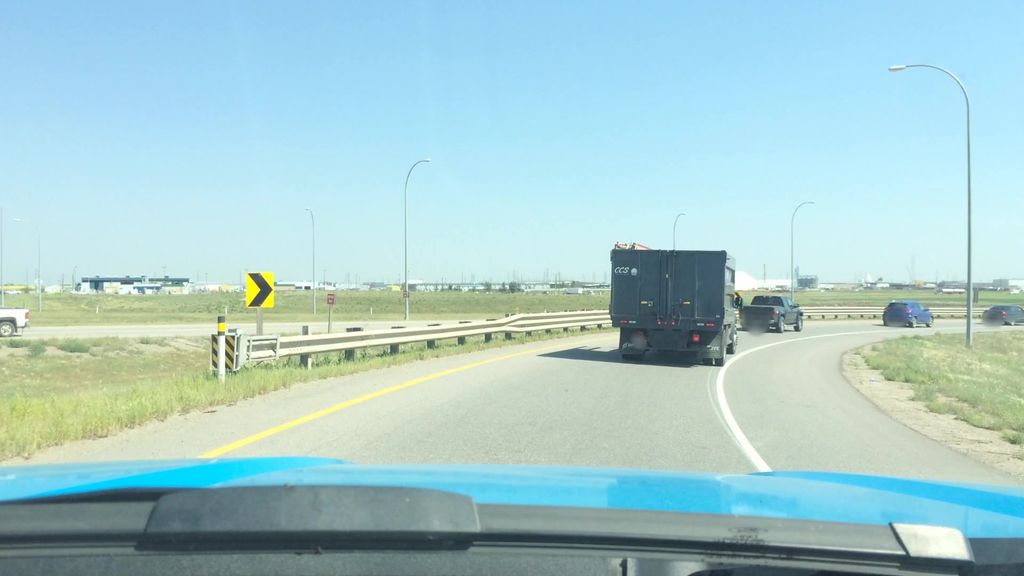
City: calgary